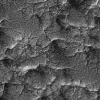
Atmospheric dust classification: not_dusty